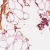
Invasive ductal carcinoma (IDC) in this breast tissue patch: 0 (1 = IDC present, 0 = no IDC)